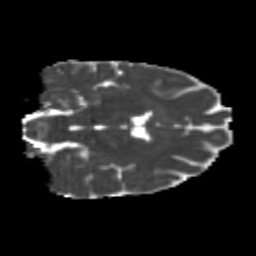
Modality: MD
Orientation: coronal
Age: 22
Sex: female
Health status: healthy
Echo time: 0.074 s